Current action and preconditions to check: path_clear

Your task: For each precondition in the list above, predict whether it will hold at this action.

Consider the current scene as observed from the mobile robot's camera, and analyze the predicted future states of all dynamic agents (e.g., people, animals, vehicles, or any moving entities) within the NEXT SECOND.

IMPORTANT: Only answer "very likely" if you are absolutely certain—based on strong, clear evidence—that a dynamic agent will violate the precondition in the predicted future state. Do NOT answer "very likely" for unlikely, ambiguous, or low-probability risks.

Ask yourself for each precondition: Is there a high probability, with clear and convincing evidence, that the predicted future states of any dynamic agent will interfere with the predicted future state of the currently executing action within the NEXT SECOND, causing that precondition to fail?

Assess the risk level based on these predictions. Use "likely" or "very likely" if motions create a clear risk of interference.

Use "neutral" or "improbable" if agents are nearby but their predicted paths are clearly diverging or non-conflicting.

Failure Risk Categories: "very improbable", "improbable", "neutral", "likely", "very likely"

Answer Format: Output ONLY the probability_of_failure value from these categories: "very improbable", "improbable", "neutral", "likely", "very likely"

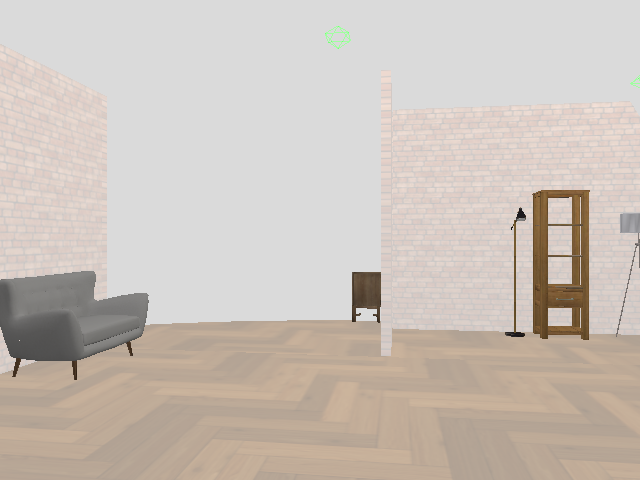

Answer: very improbable